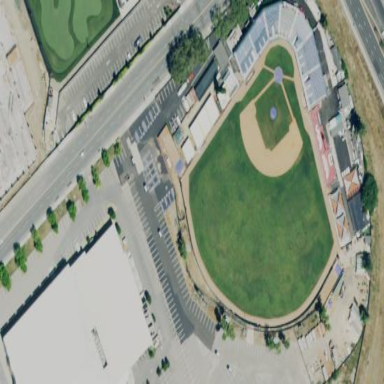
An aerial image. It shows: Baseball stadium for leisure land sports.